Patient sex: M
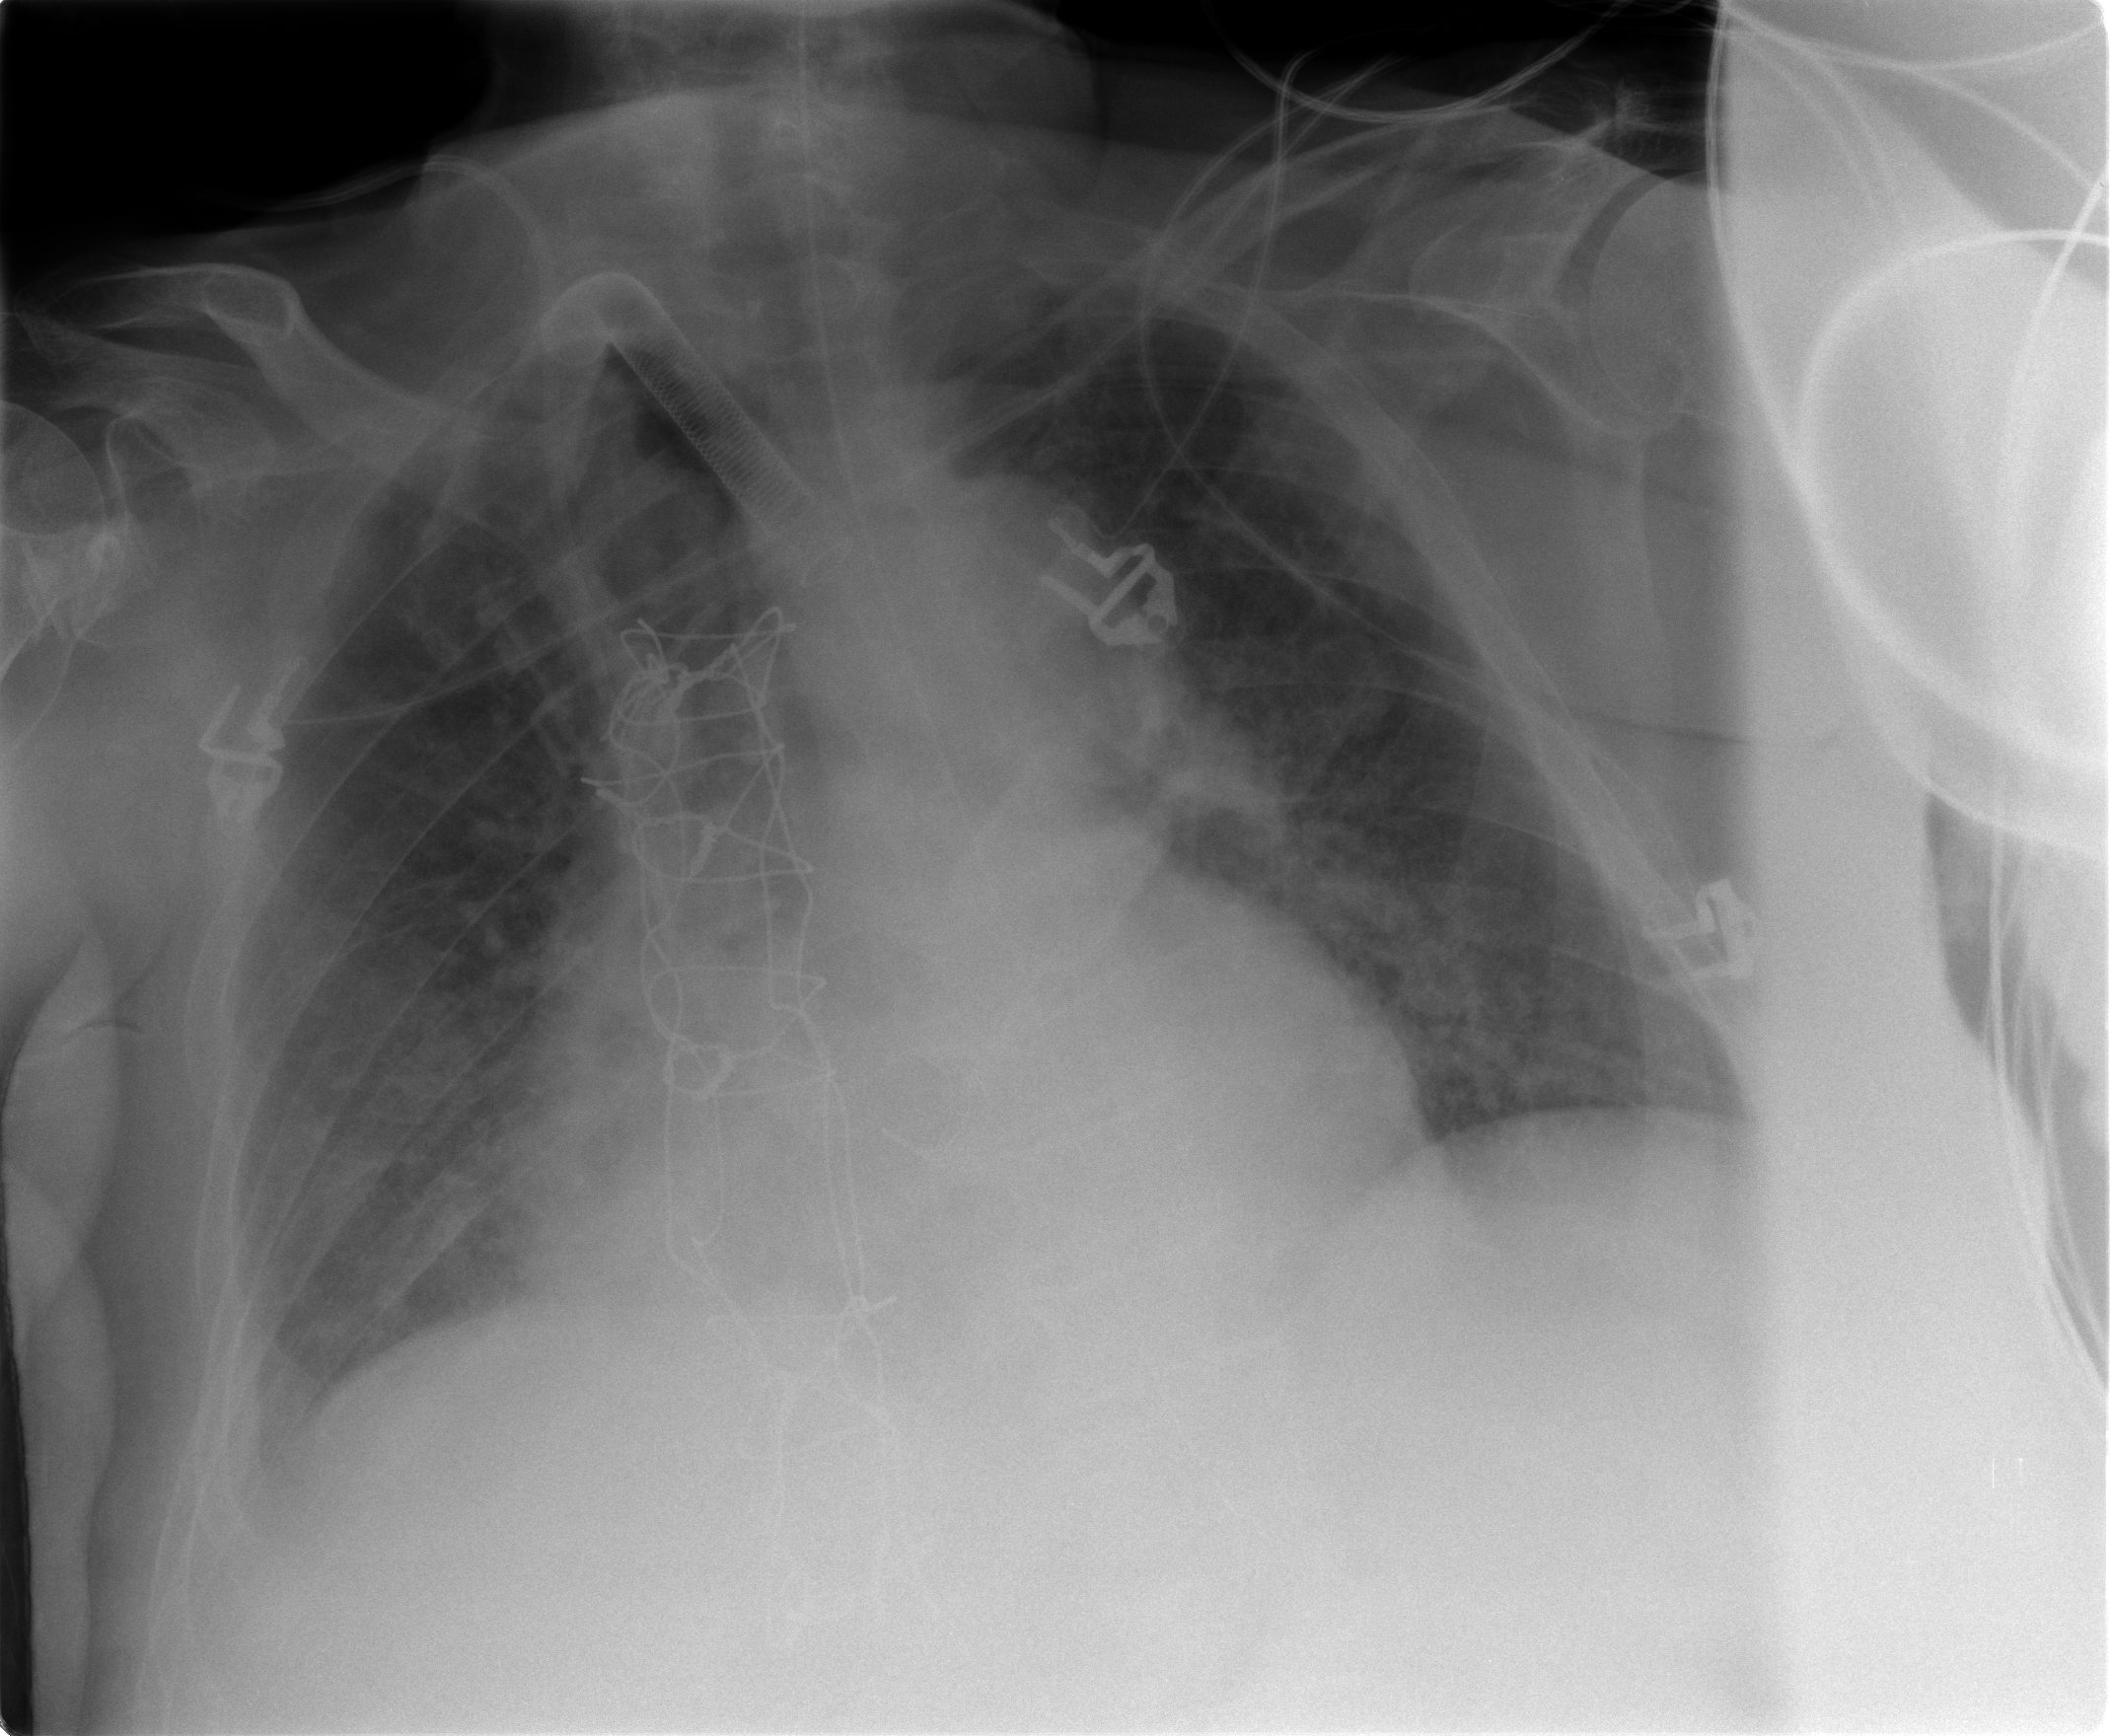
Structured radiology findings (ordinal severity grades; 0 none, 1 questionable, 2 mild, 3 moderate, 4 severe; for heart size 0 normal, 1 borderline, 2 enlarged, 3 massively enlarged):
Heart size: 2
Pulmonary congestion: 2
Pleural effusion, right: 2
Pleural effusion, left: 1
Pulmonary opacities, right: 2
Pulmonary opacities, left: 2
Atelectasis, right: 2
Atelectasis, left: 2